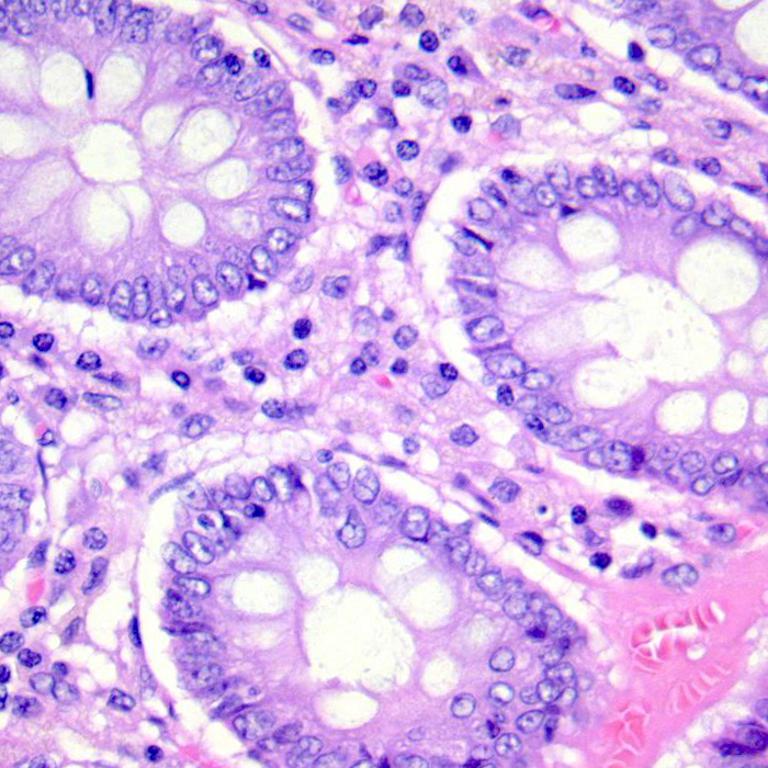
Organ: colon
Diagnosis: benign